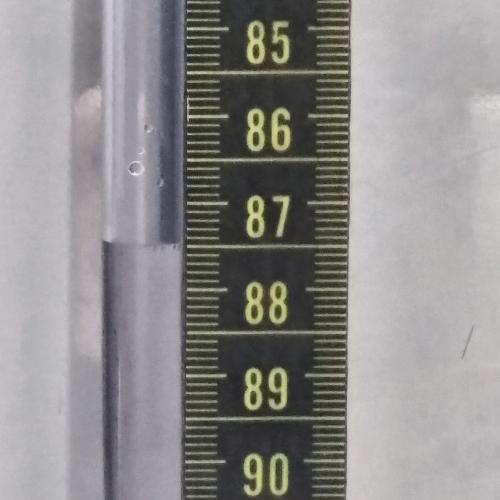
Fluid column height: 87.5 cm